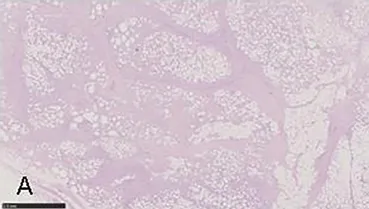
Lipoblastoma histology: multilobulated soft tissue lesion comprising groups of peripherally lipoblast that are separated by fibrous septa and a distinct peripheral pseudocapsule was typical of all cases. Hemosiderin staining and chronic inflammation with extensive liponecrosis were present in patient 1.
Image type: pathology (h&e)